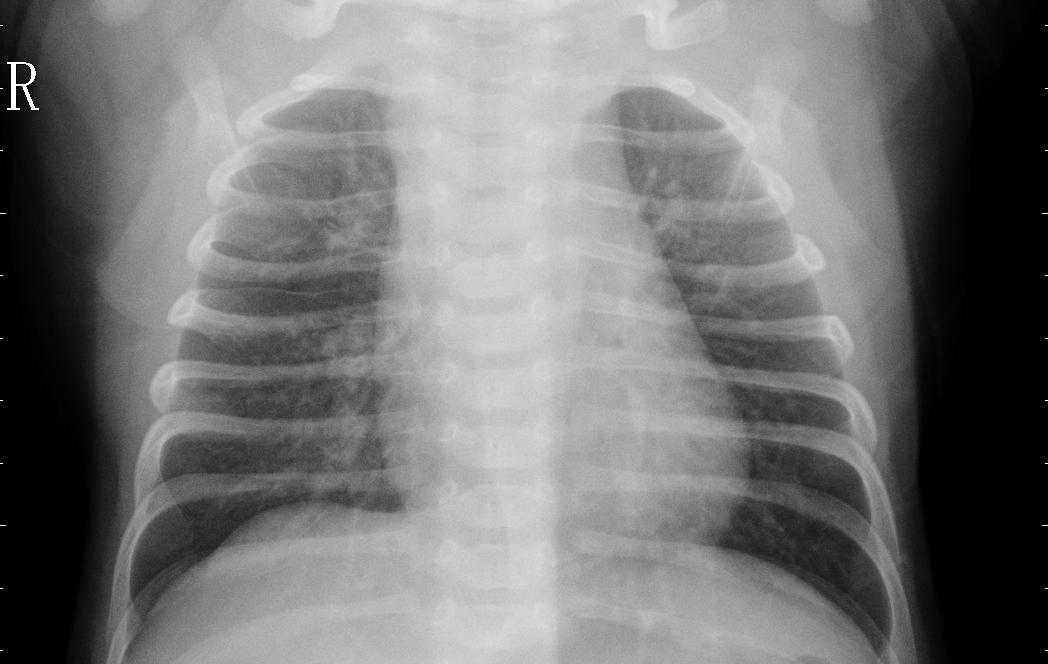
Diagnosis: PNEUMONIA